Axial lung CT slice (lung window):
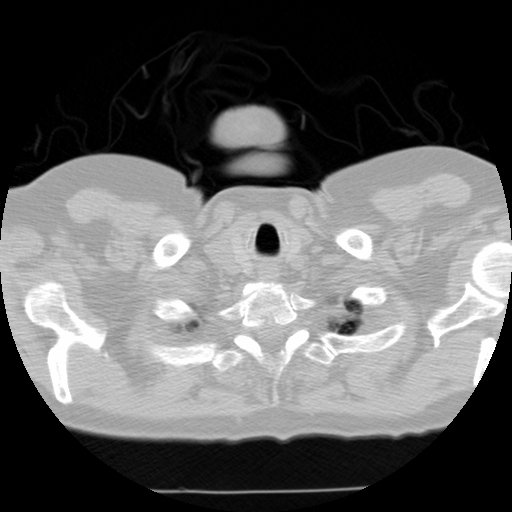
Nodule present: no